Field crop: maize
Growth stage: 2
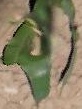
Species: maize